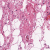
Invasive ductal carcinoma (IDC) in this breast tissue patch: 0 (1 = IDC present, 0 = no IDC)